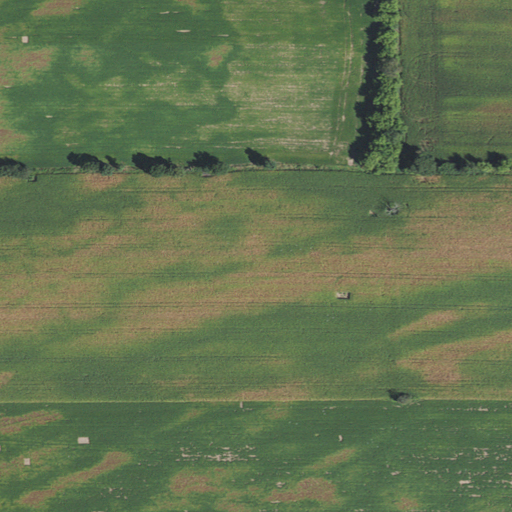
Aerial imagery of mountain in Wisconsin named Spaulding Hill containing only cultivated crops